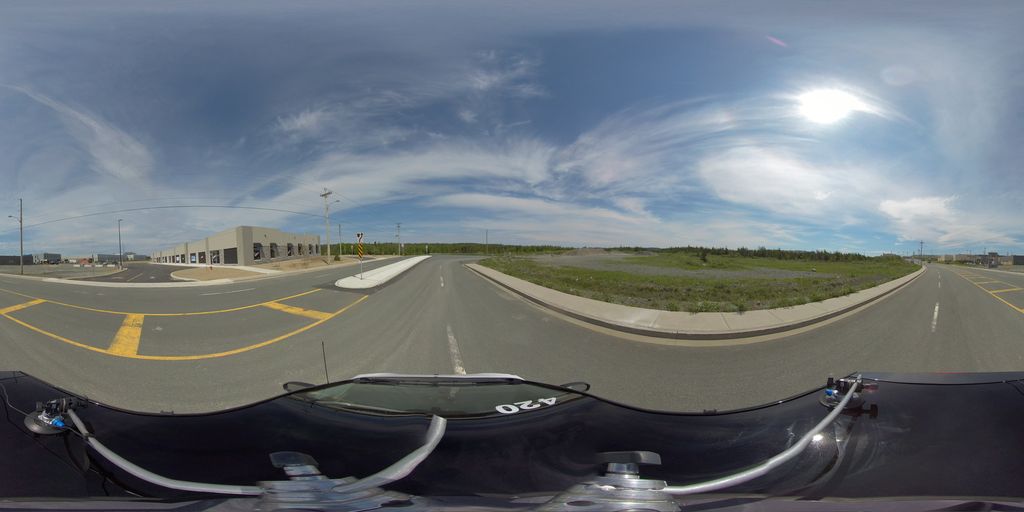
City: st_johns